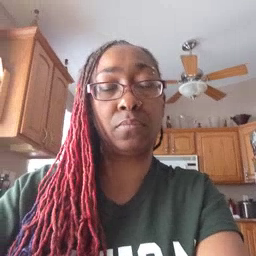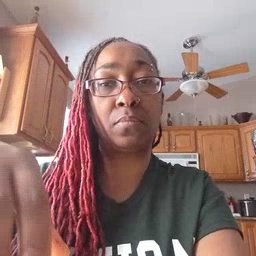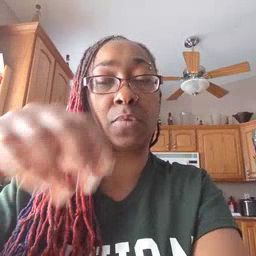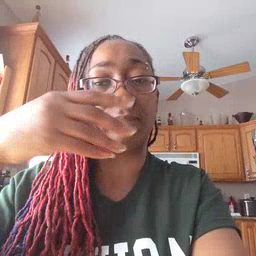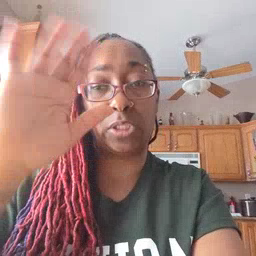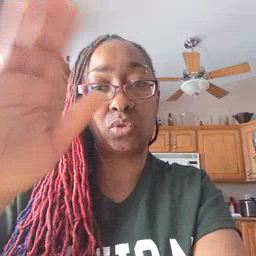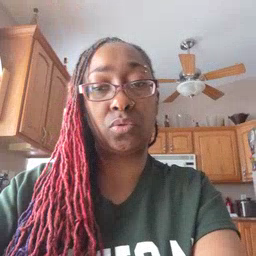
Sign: finish